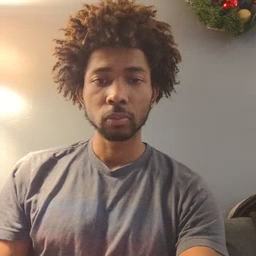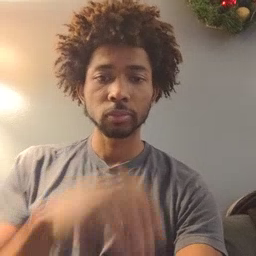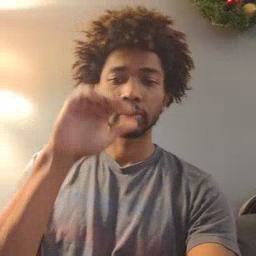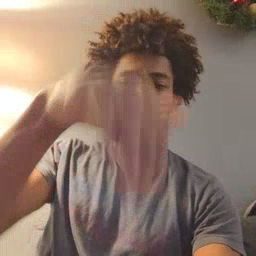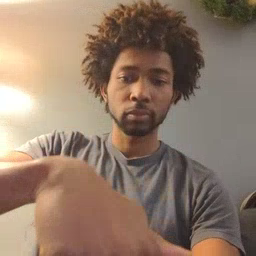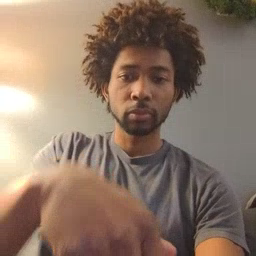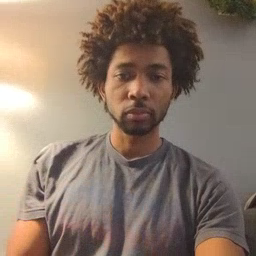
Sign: night